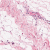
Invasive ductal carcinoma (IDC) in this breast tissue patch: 0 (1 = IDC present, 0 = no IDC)